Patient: sex M, age 46
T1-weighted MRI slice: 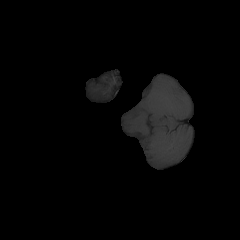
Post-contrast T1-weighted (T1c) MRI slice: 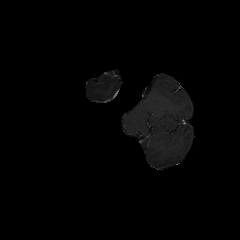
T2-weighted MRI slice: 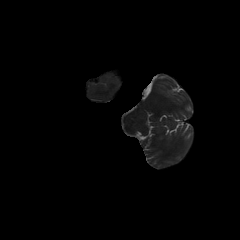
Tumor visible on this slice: no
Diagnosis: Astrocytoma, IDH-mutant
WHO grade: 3